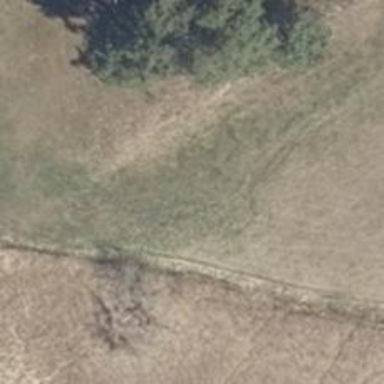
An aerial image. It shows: Shelter that serves as hunting stand.